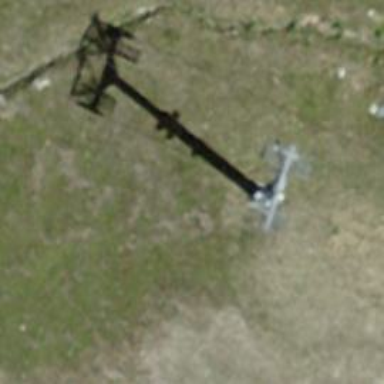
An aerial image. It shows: Pylon for aerialway.